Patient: sex F, age 76
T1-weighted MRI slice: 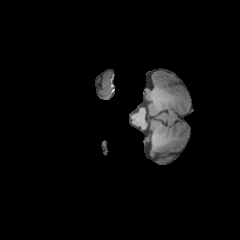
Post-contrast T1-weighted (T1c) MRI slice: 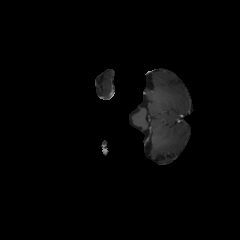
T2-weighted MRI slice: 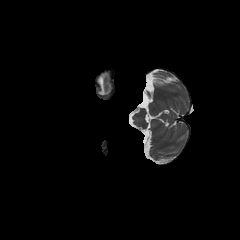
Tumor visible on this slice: no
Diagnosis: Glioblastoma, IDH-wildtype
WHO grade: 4